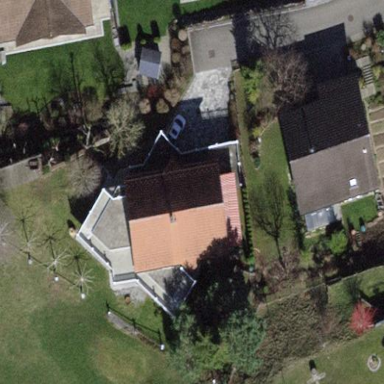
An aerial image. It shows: Simple house.